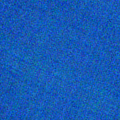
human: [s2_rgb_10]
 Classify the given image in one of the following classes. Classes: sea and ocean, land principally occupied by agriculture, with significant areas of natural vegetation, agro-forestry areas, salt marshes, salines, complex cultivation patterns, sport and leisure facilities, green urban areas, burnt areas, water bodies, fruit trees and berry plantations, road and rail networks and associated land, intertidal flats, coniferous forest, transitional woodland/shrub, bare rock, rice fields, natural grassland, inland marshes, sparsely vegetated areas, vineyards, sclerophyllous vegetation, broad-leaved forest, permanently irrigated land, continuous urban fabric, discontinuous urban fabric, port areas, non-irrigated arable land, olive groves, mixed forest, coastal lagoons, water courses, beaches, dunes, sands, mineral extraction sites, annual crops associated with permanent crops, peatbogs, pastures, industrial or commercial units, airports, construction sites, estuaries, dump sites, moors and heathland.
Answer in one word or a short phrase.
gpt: sea and ocean